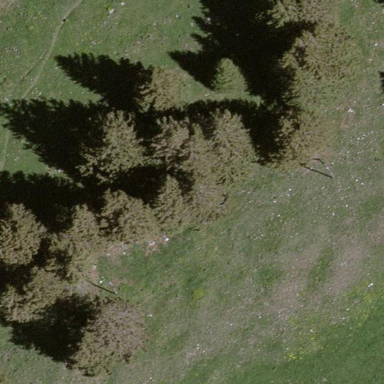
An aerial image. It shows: Forest area predominantly covered with needle-leaved trees.